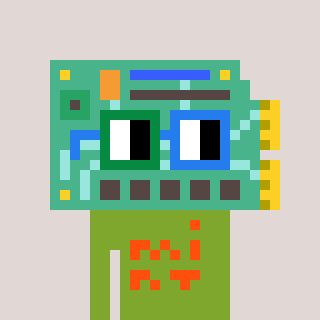
a pixel art character with square green and blue glasses, a chipboard-shaped head and a slimegreen-colored body on a warm background